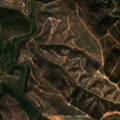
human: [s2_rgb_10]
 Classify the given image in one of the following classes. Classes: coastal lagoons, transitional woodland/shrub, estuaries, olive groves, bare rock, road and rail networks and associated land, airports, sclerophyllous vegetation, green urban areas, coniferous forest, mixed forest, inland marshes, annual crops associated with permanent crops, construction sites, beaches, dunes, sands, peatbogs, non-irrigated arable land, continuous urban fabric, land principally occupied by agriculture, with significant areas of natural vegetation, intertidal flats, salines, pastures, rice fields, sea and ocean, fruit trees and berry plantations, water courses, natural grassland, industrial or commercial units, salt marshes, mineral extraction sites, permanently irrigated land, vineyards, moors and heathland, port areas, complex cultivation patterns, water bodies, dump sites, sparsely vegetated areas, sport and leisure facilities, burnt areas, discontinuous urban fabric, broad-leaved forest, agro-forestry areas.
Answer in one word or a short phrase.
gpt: pastures, broad-leaved forest, transitional woodland/shrub